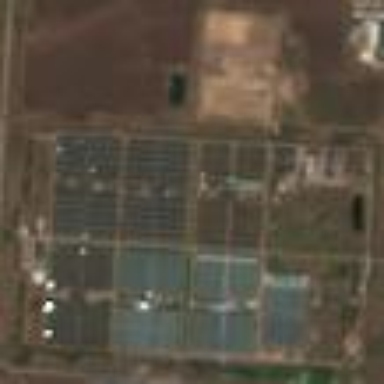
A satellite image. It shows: Fence surrounding area used for greenhouse horticulture.